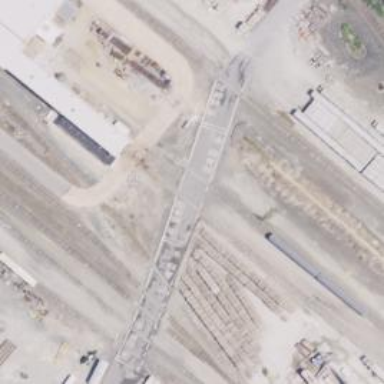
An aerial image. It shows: Level crossing along the railway.